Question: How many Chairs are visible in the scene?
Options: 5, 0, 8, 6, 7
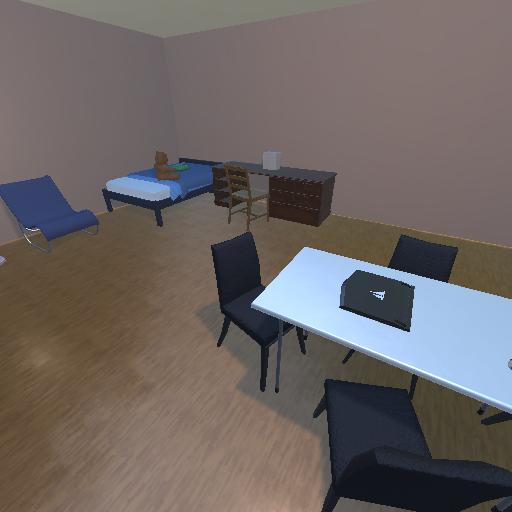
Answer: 5